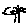
Label: tree